Aerial crown-view tile of a tropical tree (Barro Colorado Island, Panama), acquired 20250414:
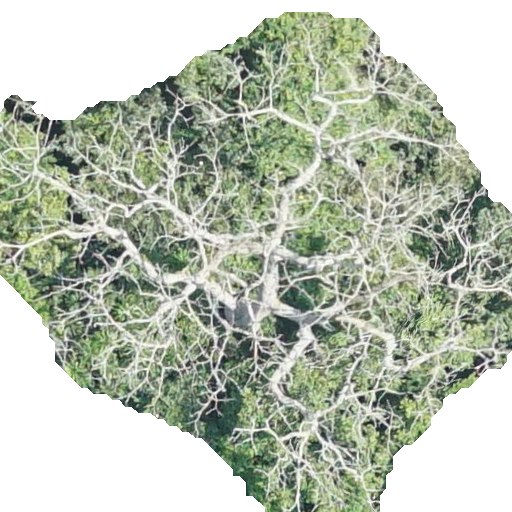
Species: Pseudobombax septenatum
GBIF accepted scientific name: Pseudobombax septenatum
Crown area: 275.024 m²